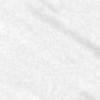
Label: change